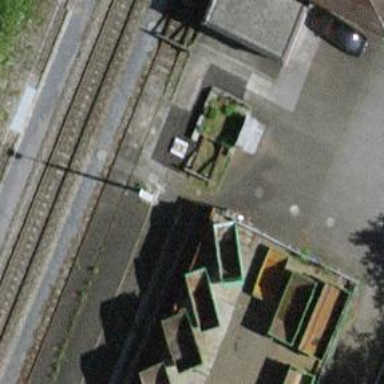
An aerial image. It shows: Railway buffer stop.